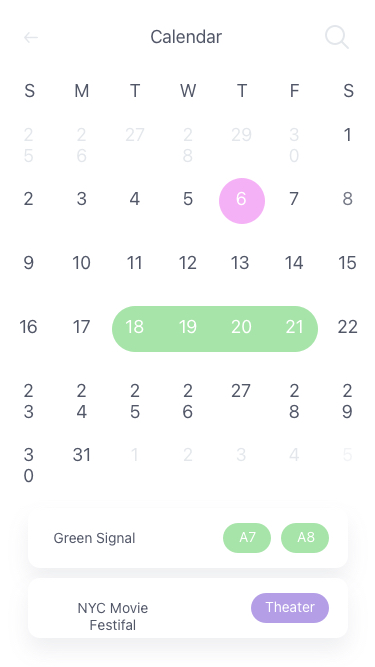
Text in this UI design:
25
2
9
16
23
30
26
3
10
17
24
31
27
4
11
18
25
1
28
5
12
19
26
2
29
6
13
20
27
3
30
7
14
21
28
4
1
8
15
22
29
5
S
M
T
W
T
F
S
A8
A7
Green Signal
Theater
NYC Movie Festifal
Calendar